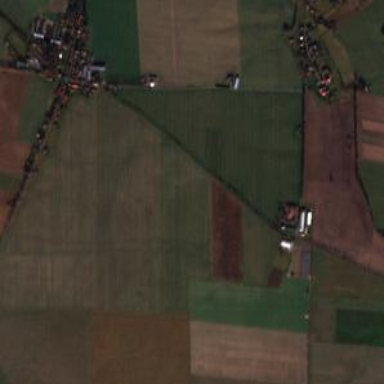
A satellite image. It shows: View of farmland.